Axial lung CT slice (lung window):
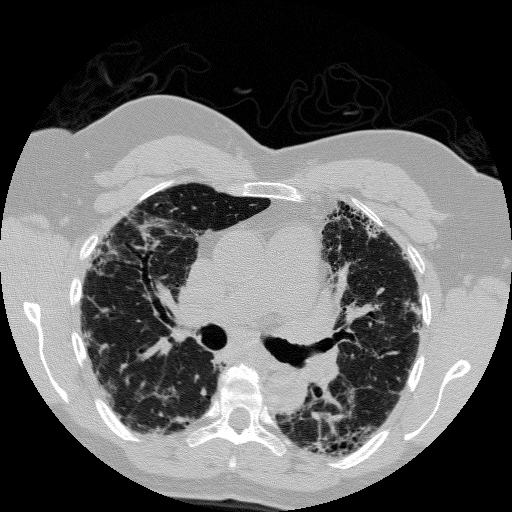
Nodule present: no